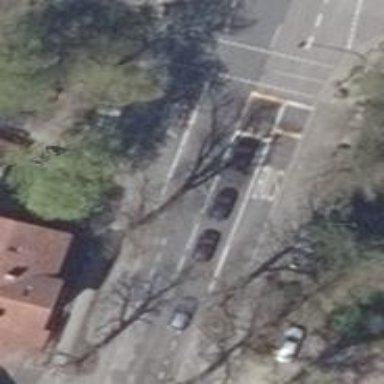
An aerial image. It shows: Public transport stop position.